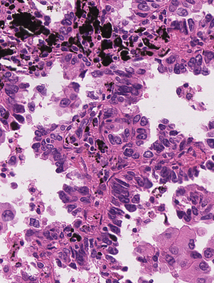
Tumor epithelial tissue: yes
Tumor-associated stroma tissue: yes
Normal tissue: no